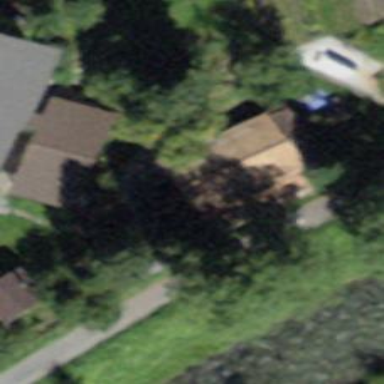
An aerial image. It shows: Building with tile roof.